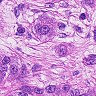
Metastatic tissue present: yes